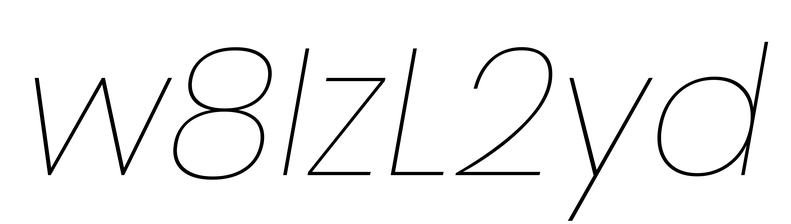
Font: Poppins-ThinItalic